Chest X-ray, PA view. Patient: 16 years old, sex M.
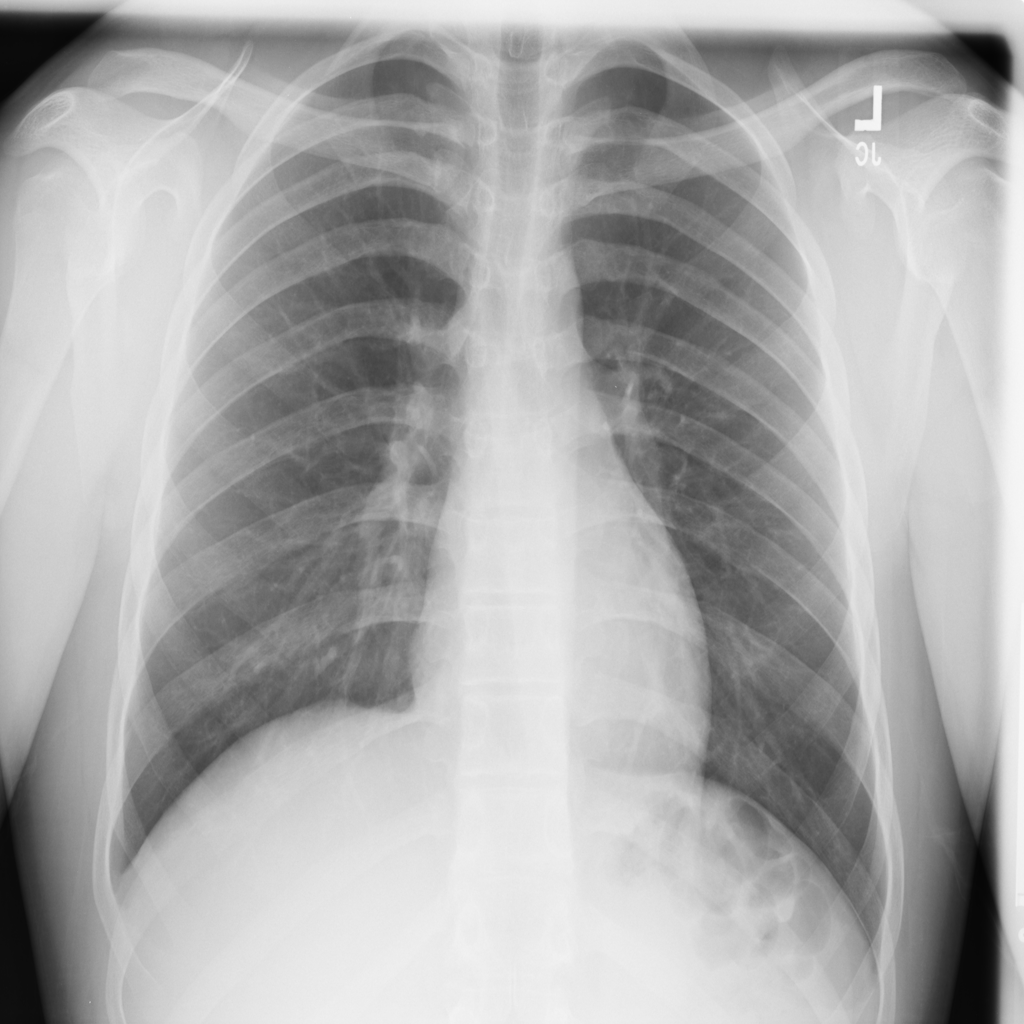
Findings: No Finding